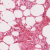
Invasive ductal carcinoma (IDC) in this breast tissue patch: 0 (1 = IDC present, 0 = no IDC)